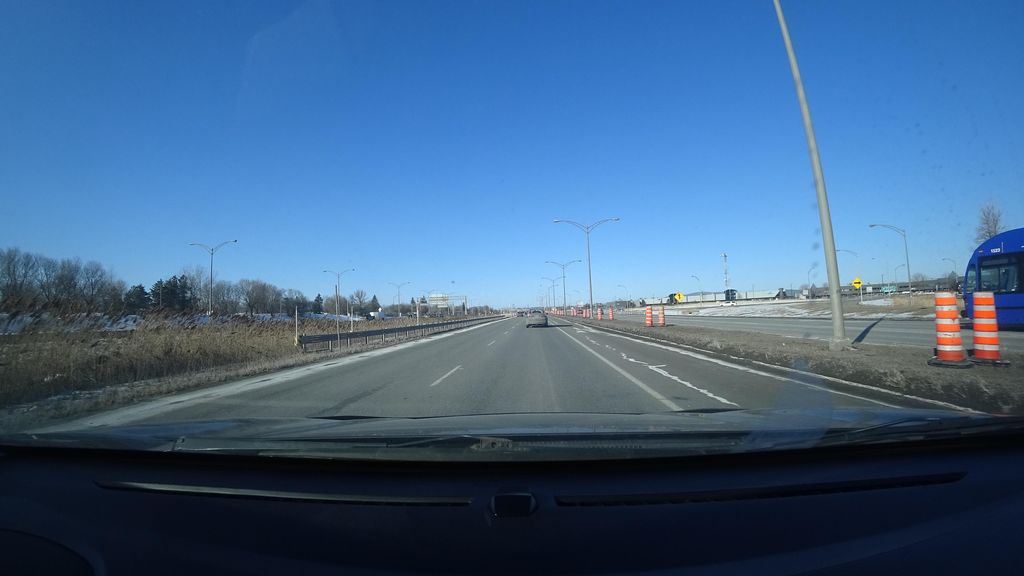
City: quebec_city